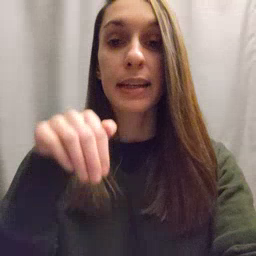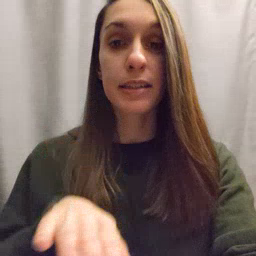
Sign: into